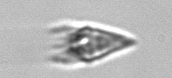
Label: Paratontonia_gracillima